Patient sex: M
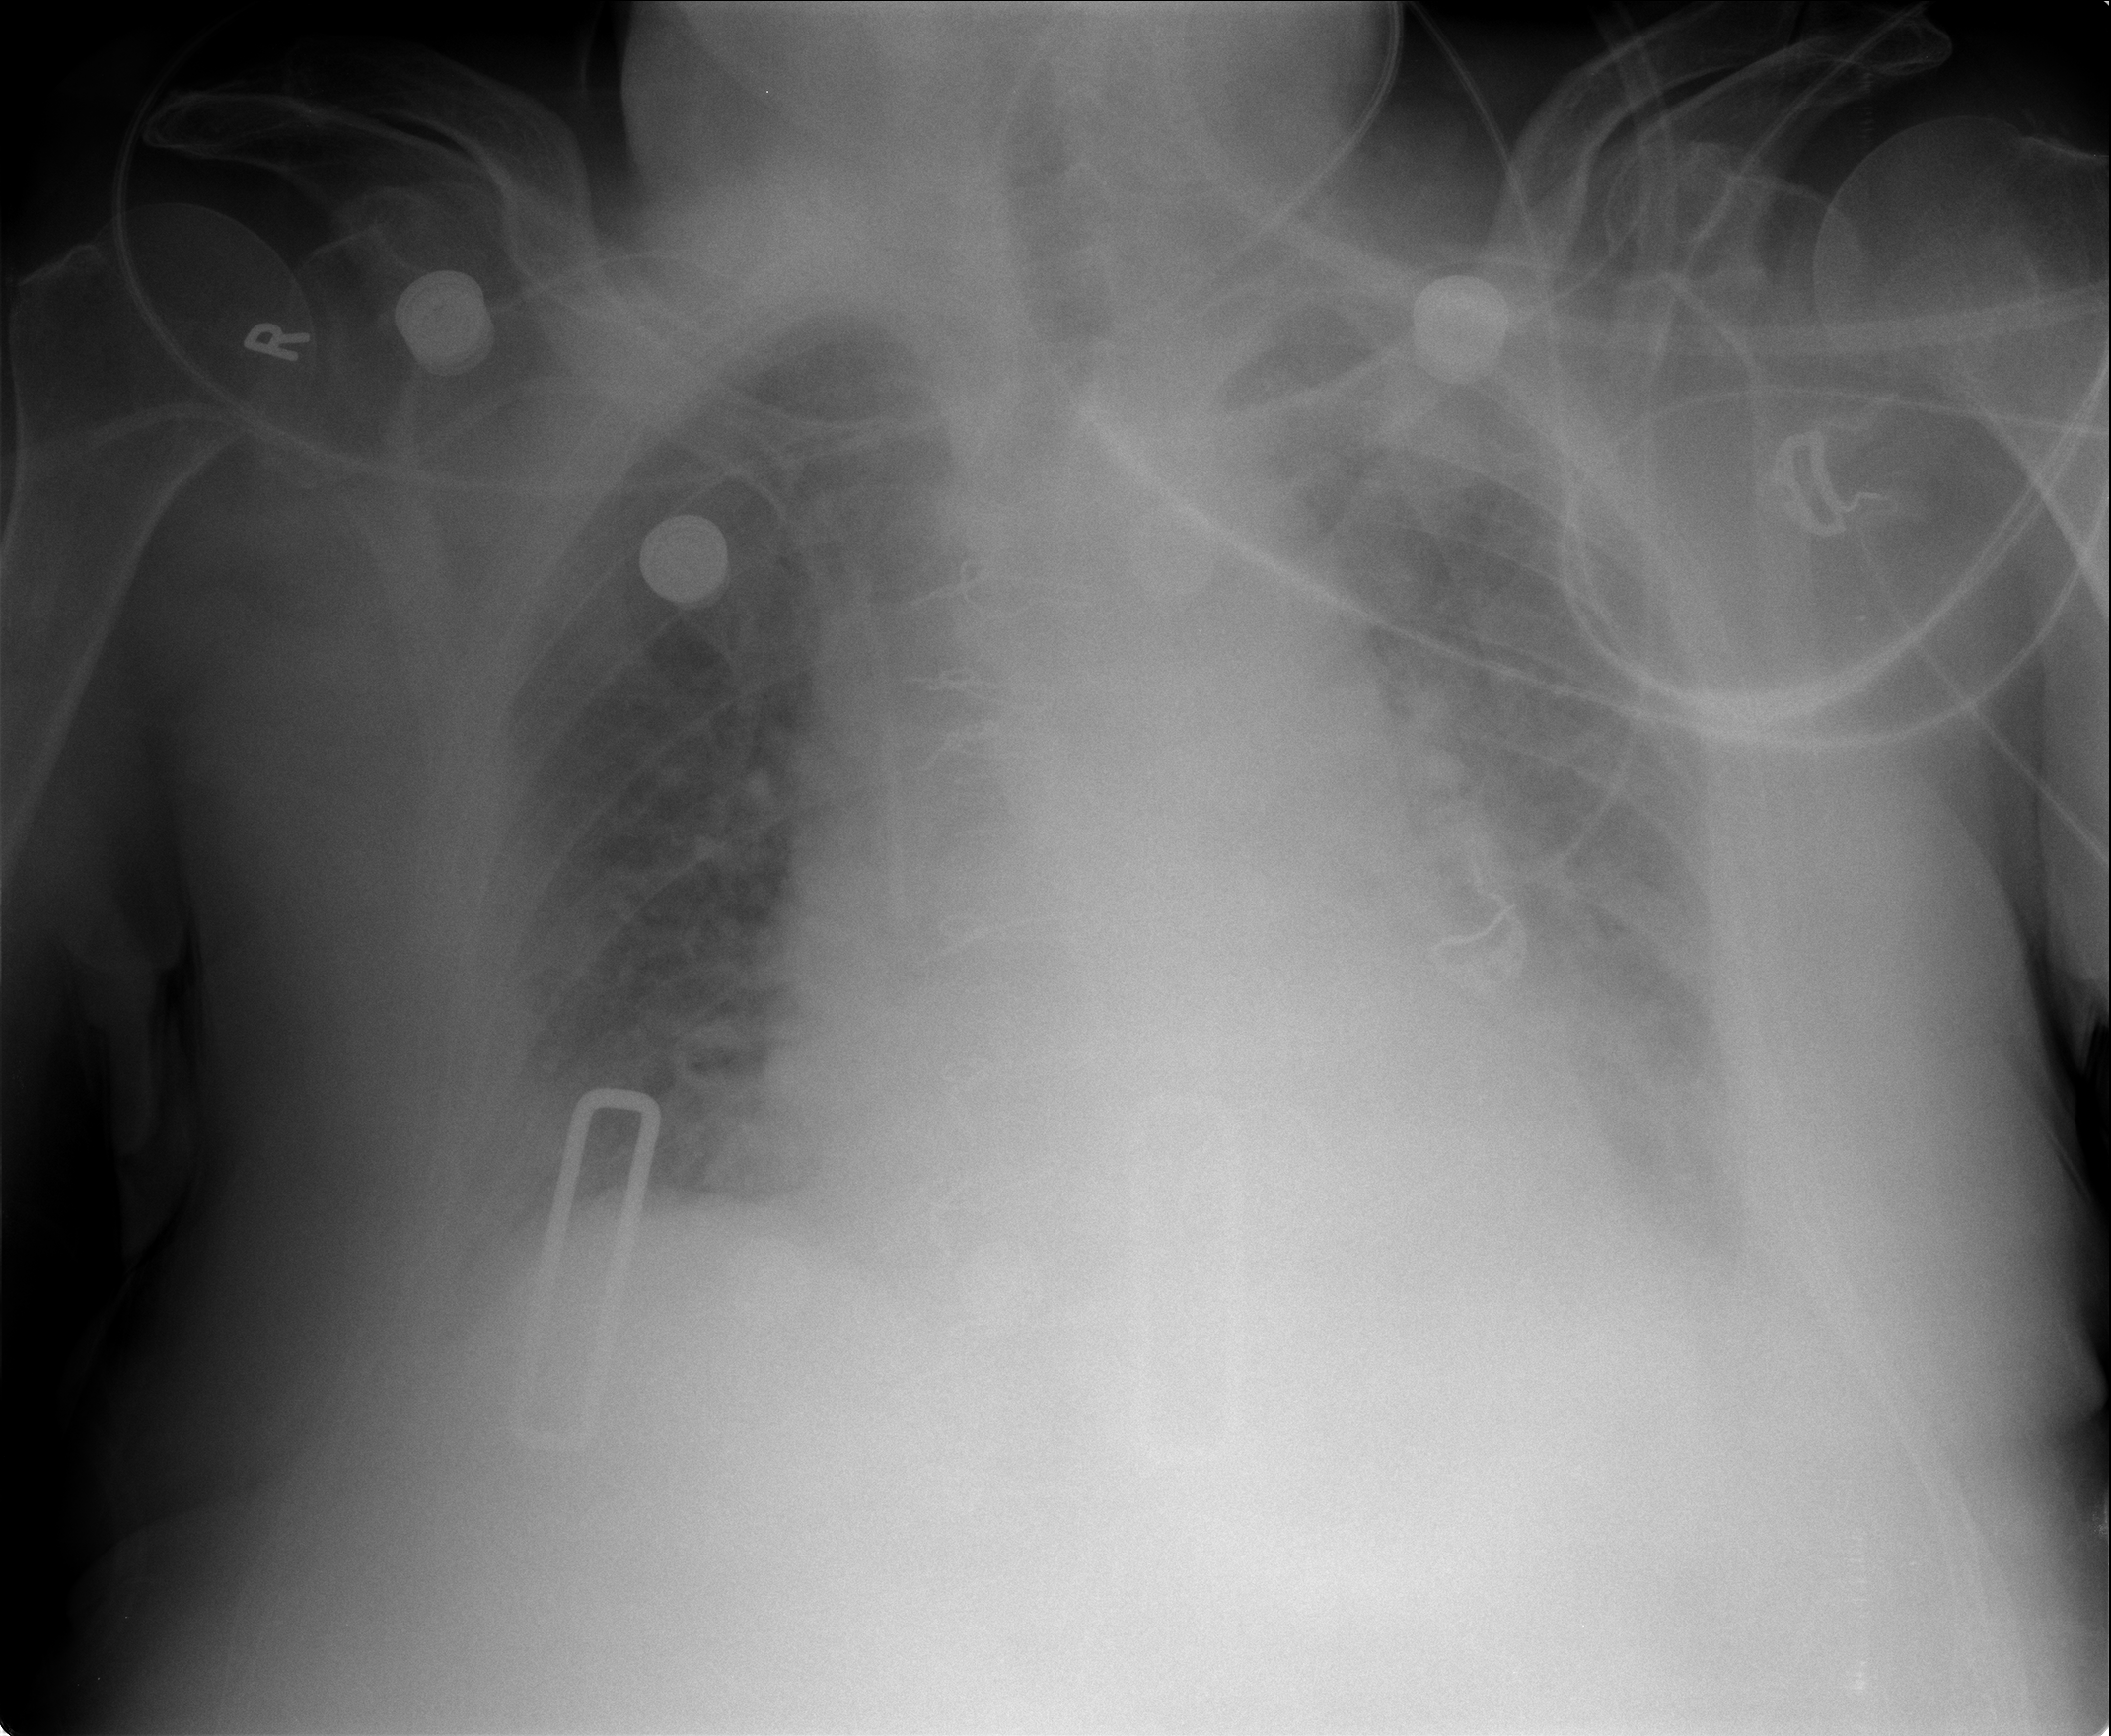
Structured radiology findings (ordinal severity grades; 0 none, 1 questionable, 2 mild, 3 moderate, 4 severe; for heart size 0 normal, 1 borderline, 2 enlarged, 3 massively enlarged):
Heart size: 2
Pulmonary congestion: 2
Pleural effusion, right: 2
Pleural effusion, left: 3
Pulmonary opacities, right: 0
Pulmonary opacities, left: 2
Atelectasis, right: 2
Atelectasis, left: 3